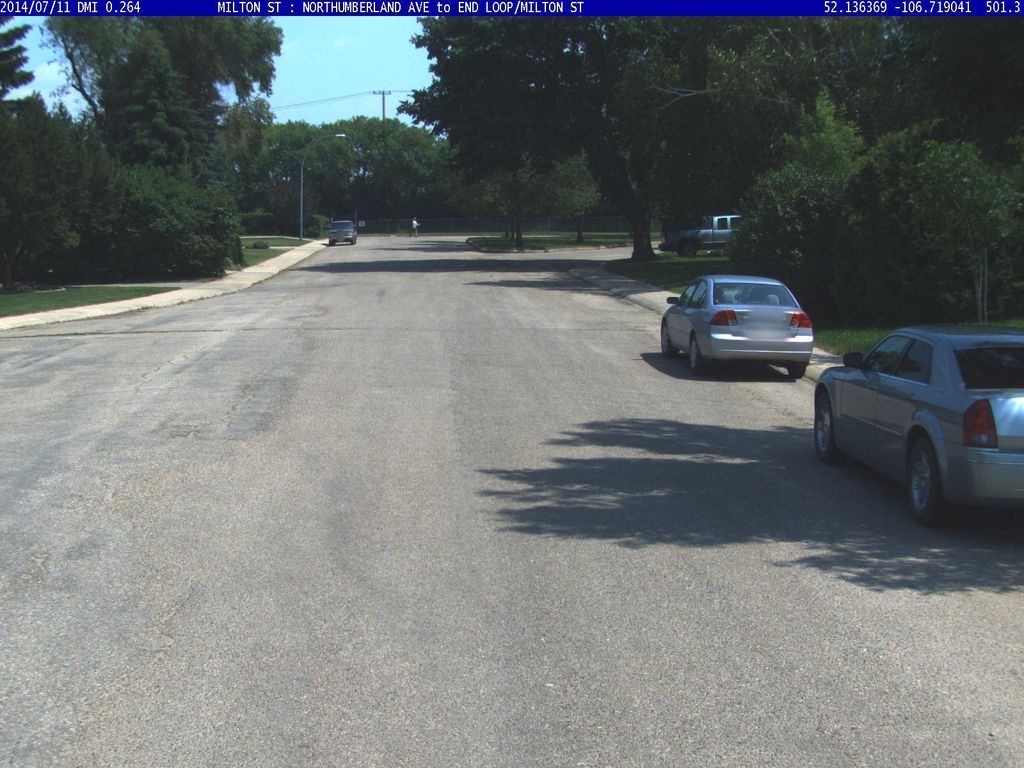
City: saskatoon